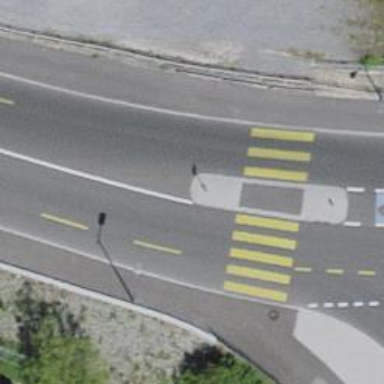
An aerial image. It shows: Secondary road with asphalt surface. It has lanes for both sidewalk and cycleway.